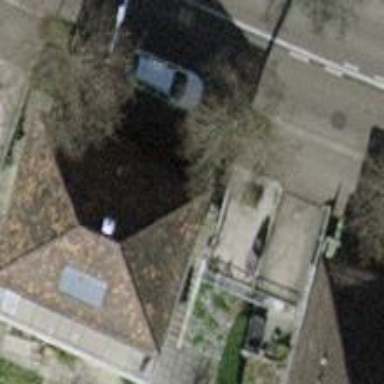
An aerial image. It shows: Detached building.